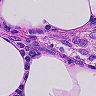
Metastatic tissue present: no